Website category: university
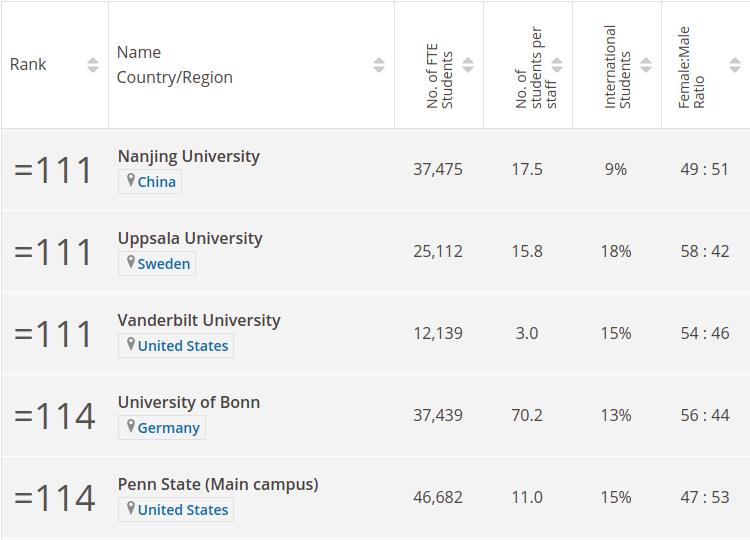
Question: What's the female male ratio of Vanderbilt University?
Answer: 54 : 46

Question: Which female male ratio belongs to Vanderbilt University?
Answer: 54 : 46

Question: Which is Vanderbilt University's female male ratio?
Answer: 54 : 46

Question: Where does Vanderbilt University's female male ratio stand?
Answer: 54 : 46

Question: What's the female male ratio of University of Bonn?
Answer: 56 : 44

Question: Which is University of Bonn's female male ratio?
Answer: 56 : 44

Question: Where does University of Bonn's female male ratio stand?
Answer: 56 : 44

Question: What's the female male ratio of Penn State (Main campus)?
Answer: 47 : 53

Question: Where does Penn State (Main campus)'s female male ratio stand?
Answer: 47 : 53

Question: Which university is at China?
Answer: Nanjing University

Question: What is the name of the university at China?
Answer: Nanjing University

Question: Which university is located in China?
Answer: Nanjing University

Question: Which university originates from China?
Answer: Nanjing University

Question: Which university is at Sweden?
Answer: Uppsala University

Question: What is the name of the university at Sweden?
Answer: Uppsala University

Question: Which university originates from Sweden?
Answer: Uppsala University

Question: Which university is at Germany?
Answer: University of Bonn

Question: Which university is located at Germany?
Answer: University of Bonn

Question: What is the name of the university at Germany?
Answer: University of Bonn

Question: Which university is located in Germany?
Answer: University of Bonn

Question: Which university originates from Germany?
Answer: University of Bonn

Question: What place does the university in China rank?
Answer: =111

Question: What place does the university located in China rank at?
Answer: =111

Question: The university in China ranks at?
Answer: =111

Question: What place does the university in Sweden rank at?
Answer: =111

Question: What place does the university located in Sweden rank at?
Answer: =111

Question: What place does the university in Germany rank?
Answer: =114

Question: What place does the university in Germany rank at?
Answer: =114

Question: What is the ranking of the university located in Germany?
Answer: =114

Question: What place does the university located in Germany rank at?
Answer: =114

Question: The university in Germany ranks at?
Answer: =114